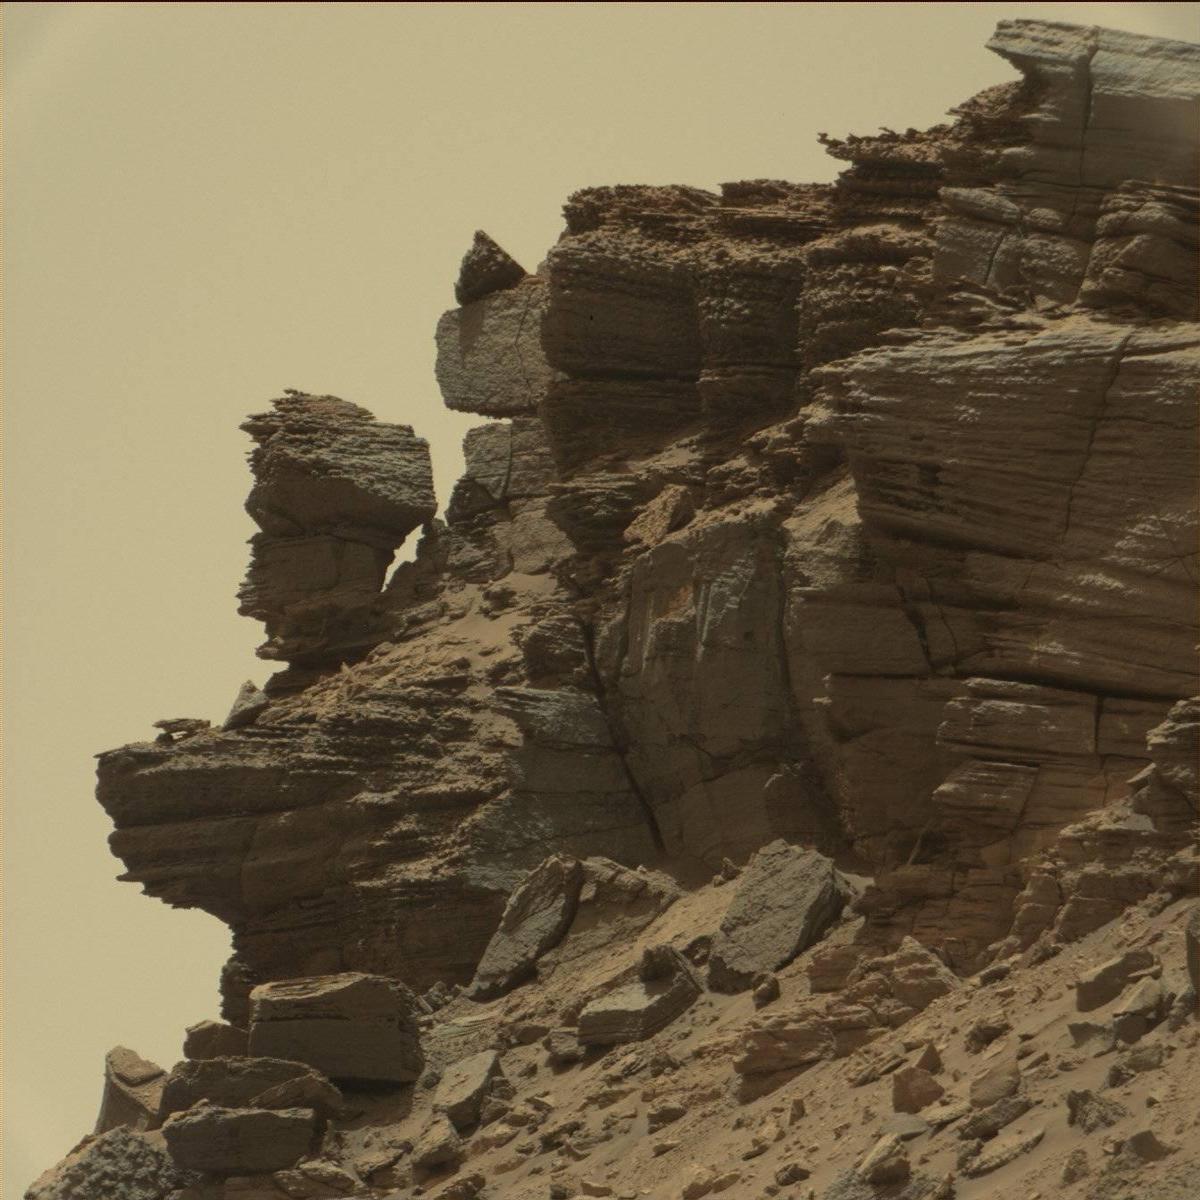
Terrain classes present: Bedrock, Rock, Sand / Soil, Sky